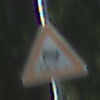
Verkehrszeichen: SchleuderOderRutschgefahr
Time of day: MorningAfternoon
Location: Outdoor (Nature)
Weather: Clear
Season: NotSpecified
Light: Natural